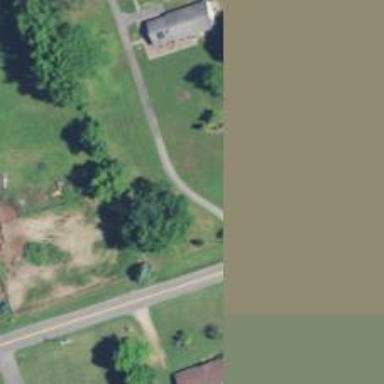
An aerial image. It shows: Driveway.